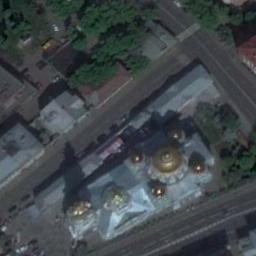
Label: church